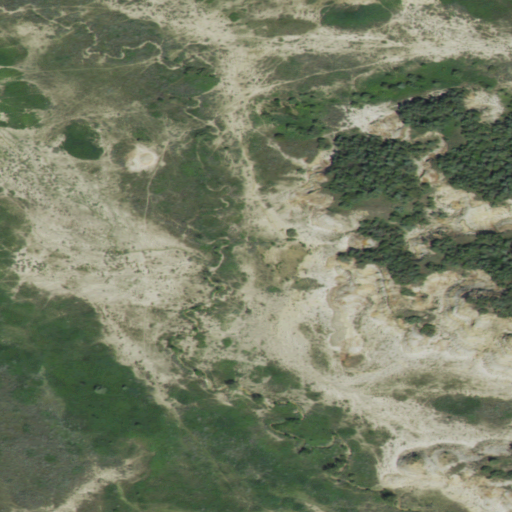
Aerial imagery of valley in North Dakota named Collar Draw containing shrub, grassland, mixed forest, evergreen forest, woody wetlands, and herbaceous wetlands